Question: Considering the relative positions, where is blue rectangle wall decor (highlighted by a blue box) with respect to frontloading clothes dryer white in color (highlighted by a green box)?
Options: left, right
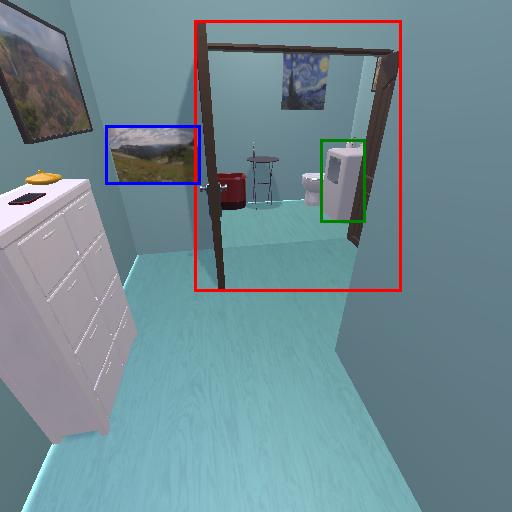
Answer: left